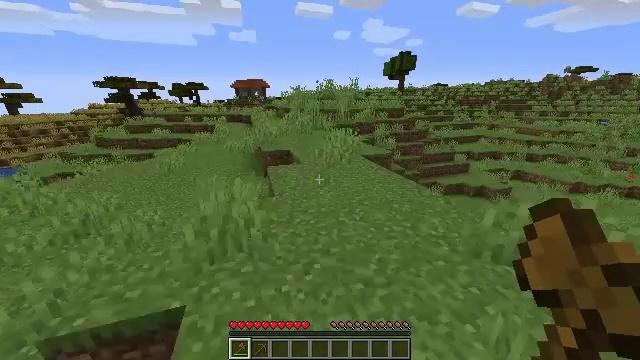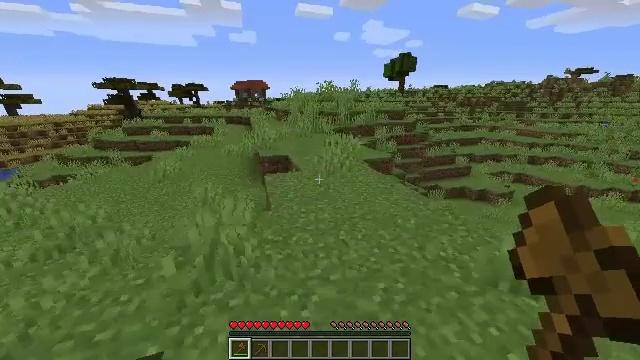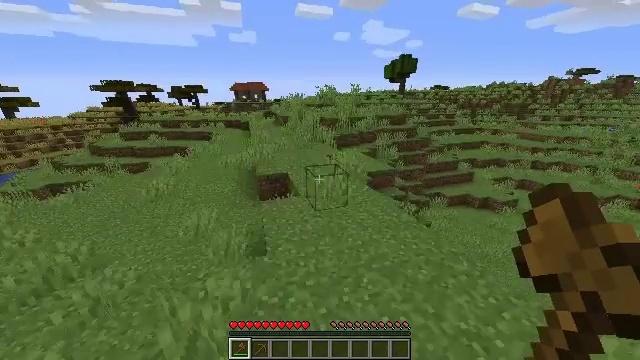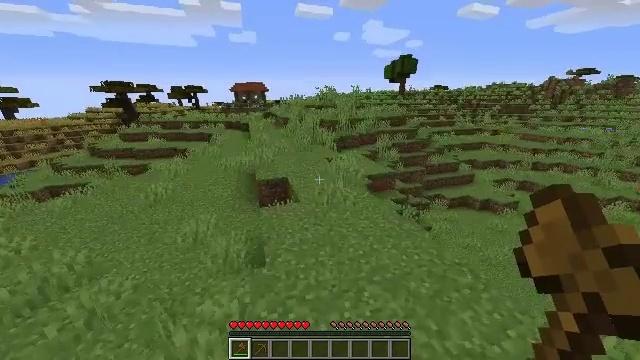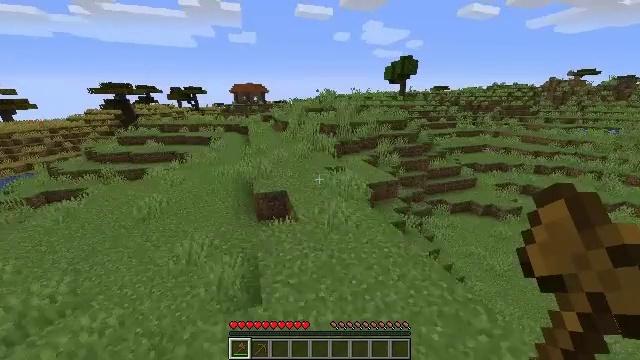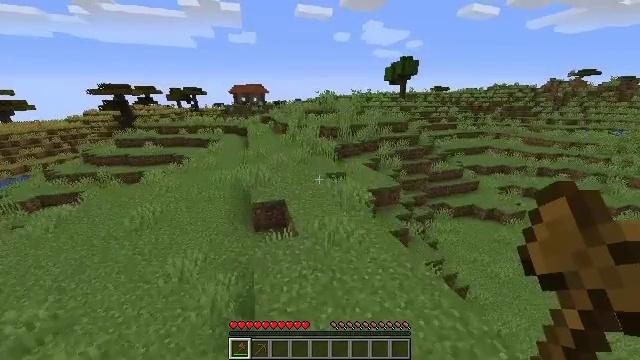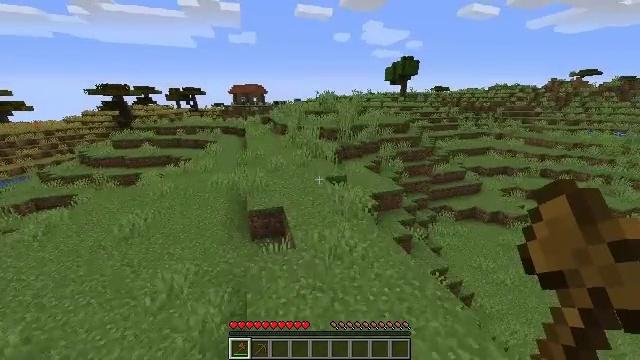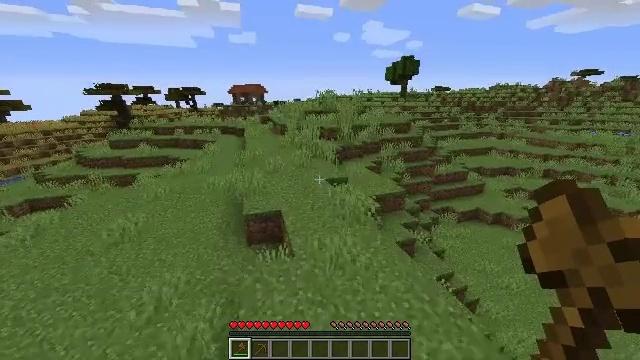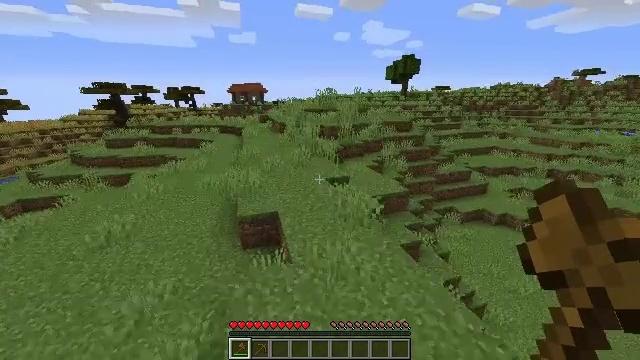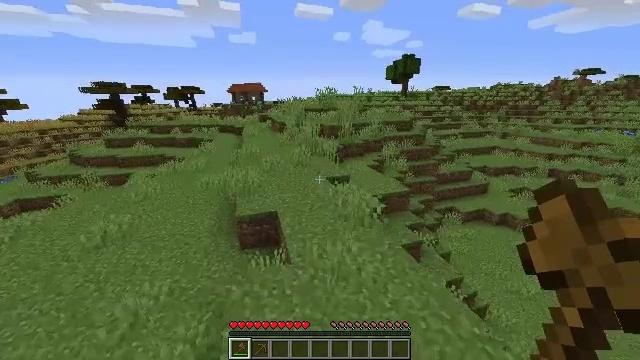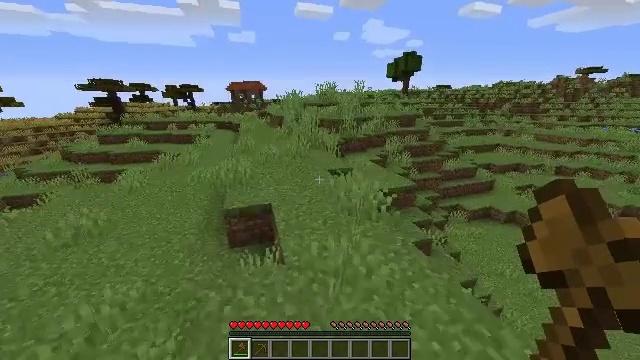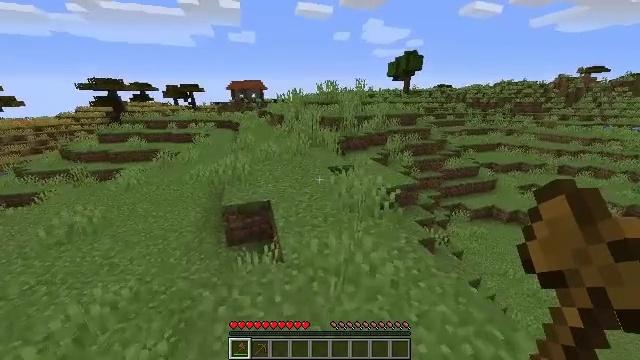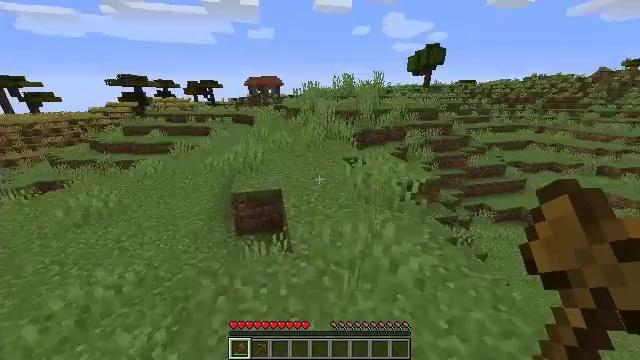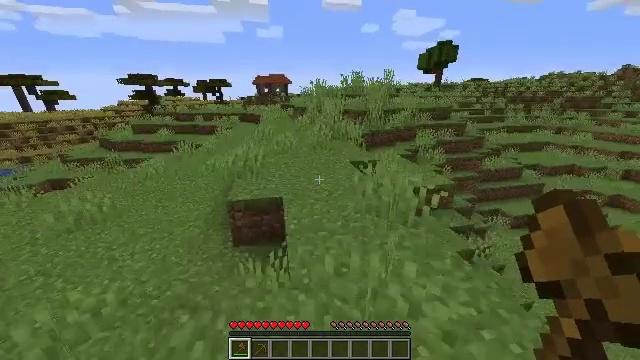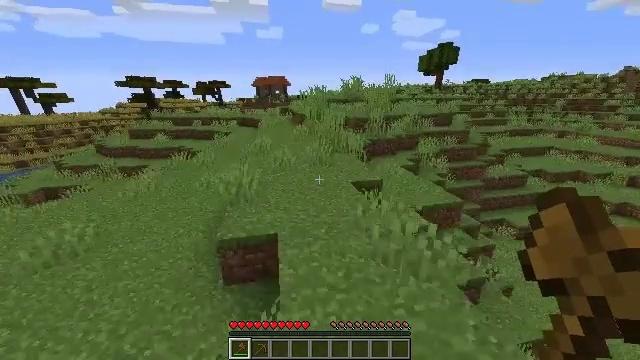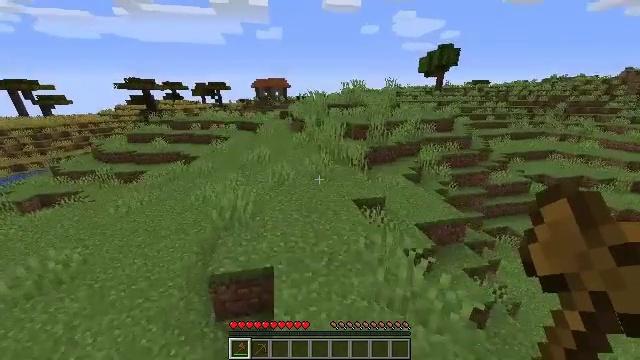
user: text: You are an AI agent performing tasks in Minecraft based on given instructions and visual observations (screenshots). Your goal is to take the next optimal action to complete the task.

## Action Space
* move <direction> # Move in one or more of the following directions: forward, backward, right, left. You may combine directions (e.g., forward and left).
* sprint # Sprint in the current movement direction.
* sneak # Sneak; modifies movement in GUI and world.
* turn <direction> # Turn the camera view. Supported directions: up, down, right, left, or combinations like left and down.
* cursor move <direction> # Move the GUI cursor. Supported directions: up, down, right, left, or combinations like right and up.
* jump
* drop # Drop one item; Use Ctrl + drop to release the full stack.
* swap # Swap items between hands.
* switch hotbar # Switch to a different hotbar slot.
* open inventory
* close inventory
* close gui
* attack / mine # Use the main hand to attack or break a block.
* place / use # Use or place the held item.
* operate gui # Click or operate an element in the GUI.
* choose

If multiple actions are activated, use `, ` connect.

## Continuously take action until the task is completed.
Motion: motion action
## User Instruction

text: Destroy the orange bed to move it.
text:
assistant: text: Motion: move forward, sprint, jump
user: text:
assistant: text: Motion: move forward, sprint, jump
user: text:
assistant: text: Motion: move forward, sprint, jump
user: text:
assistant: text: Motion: move forward, sprint, jump
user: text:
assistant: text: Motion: move forward, sprint, jump
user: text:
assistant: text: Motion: move forward, sprint, jump
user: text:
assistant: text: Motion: move forward, sprint, jump
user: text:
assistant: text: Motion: move forward, sprint, jump
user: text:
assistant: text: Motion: move forward, sprint, jump
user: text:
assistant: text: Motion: move forward, sprint, jump
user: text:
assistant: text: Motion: move forward, sprint, jump
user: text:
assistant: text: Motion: move forward, sprint, turn left, jump
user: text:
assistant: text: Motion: move forward, sprint, turn left, jump
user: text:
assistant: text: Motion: move forward, sprint, jump
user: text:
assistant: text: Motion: move forward, sprint, jump
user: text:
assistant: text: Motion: move forward, sprint, jump
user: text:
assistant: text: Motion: move forward, sprint, jump
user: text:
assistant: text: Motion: move forward, sprint, jump
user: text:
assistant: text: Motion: move forward, sprint, jump
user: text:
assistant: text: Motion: move forward, sprint, jump
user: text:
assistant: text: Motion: move forward, sprint, jump
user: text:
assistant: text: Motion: move forward, sprint, jump
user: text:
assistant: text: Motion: move forward, sprint, jump
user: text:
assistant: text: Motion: move forward, sprint, jump
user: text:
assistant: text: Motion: move forward, sprint, jump
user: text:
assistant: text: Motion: move forward, sprint, turn right, jump
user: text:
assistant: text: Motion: move forward, sprint, turn right, jump
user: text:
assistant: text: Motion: move forward, sprint, turn right, jump
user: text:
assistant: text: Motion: move forward, sprint, jump
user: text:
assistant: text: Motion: move forward, sprint, jump